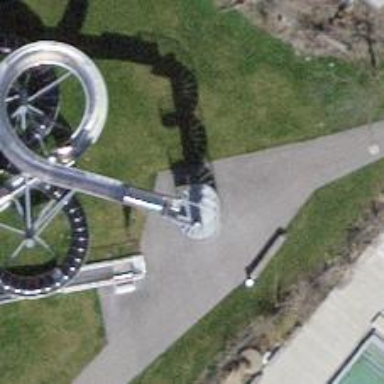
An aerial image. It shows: Water slide attraction.